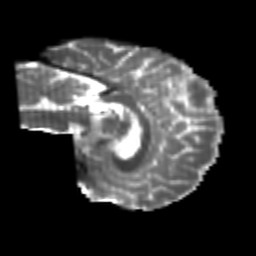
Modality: T2w
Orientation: sagittal
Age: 24
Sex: female
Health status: healthy
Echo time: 0.074 s